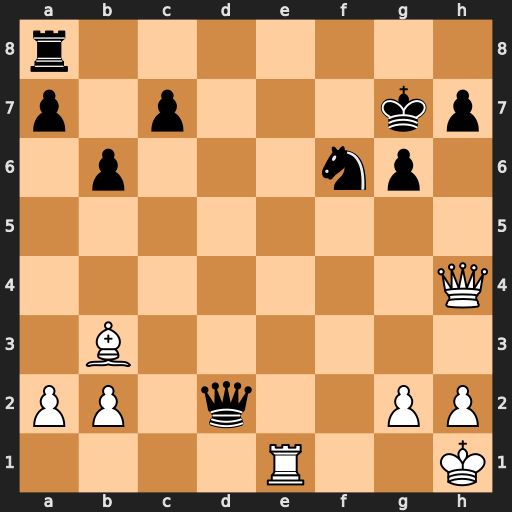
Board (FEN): r7/p1p3kp/1p3np1/8/7Q/1B6/PP1q2PP/4R2K
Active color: w
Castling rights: -
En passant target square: -
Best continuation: Re7+ Kh8 Qxf6#